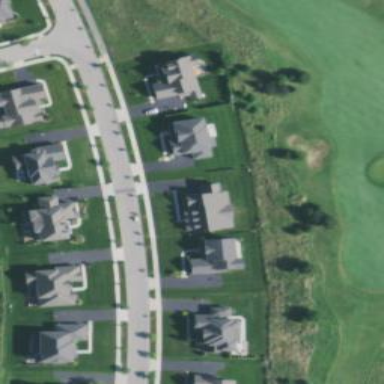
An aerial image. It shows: Rough grassy area used for golf.